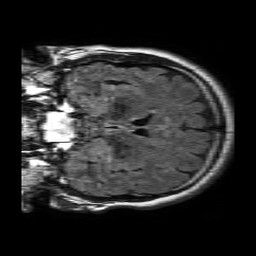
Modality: FLAIR
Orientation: coronal
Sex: male
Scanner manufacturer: philips
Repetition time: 11 s
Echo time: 0.125 s